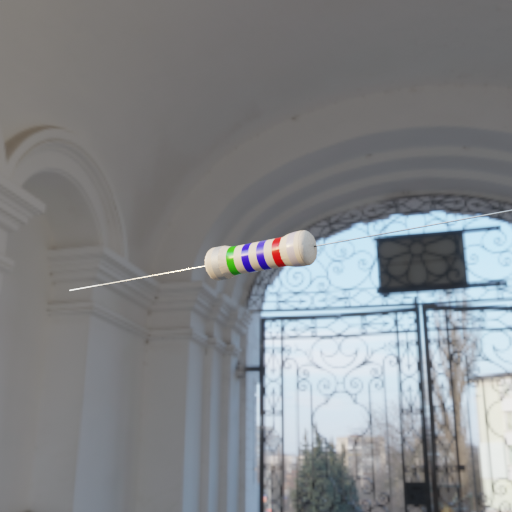
Resistor colour bands (in order): silver, green, blue, blue, red, silver